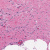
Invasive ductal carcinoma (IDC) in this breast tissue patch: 0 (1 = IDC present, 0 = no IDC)